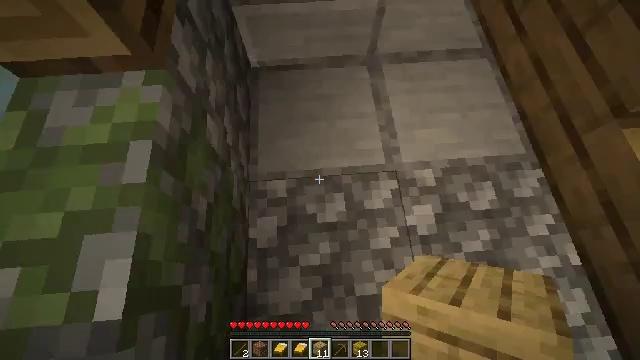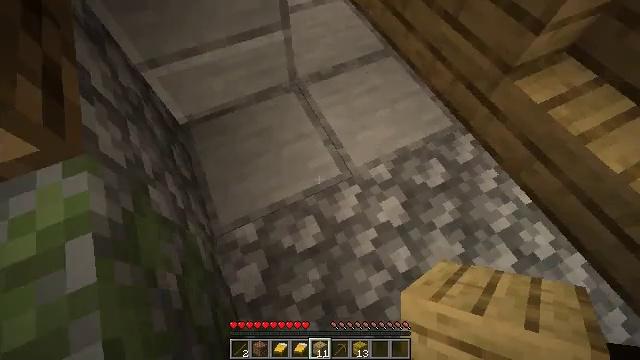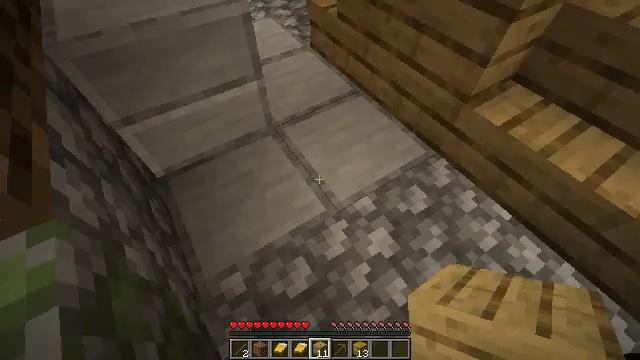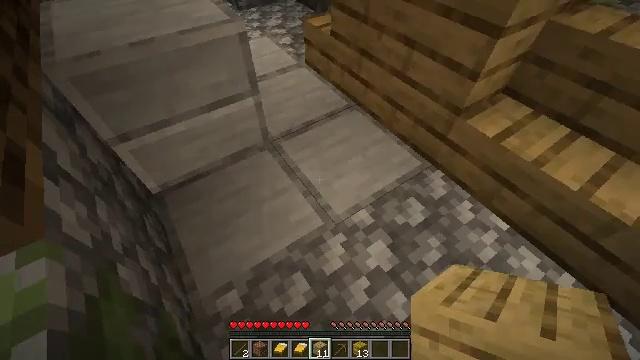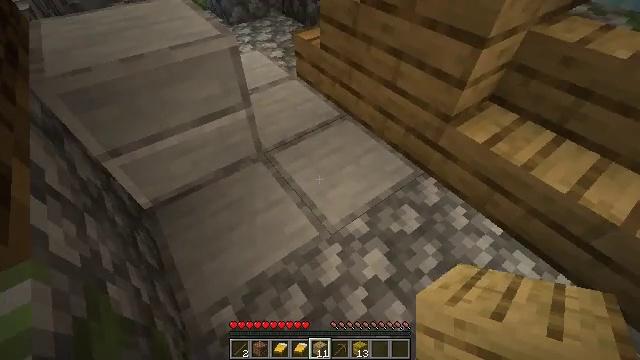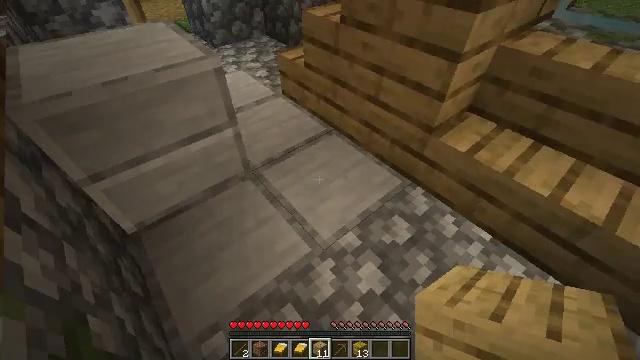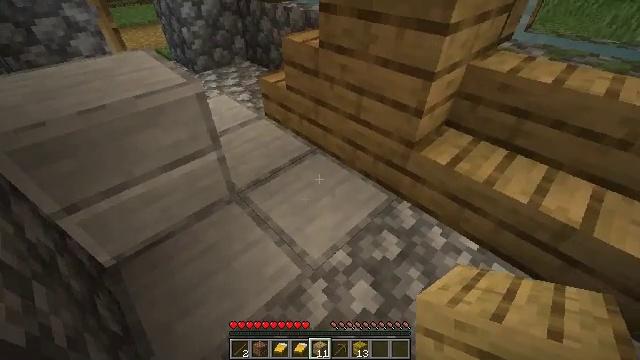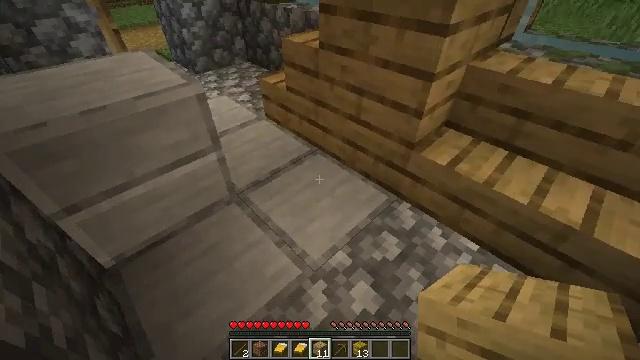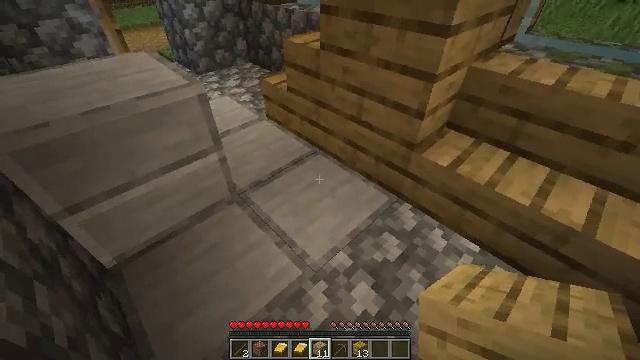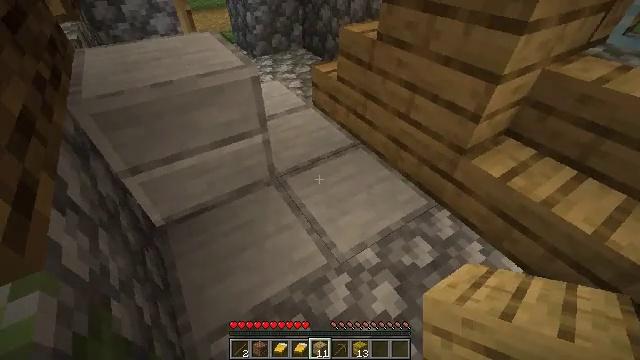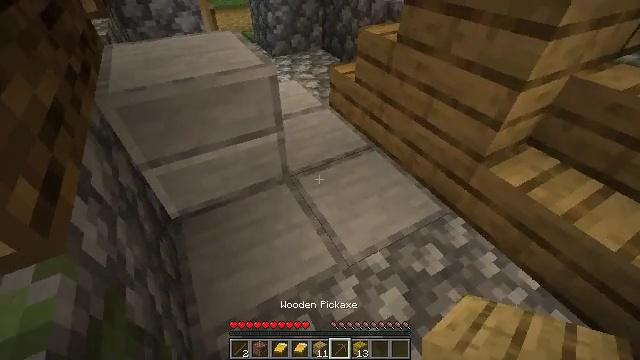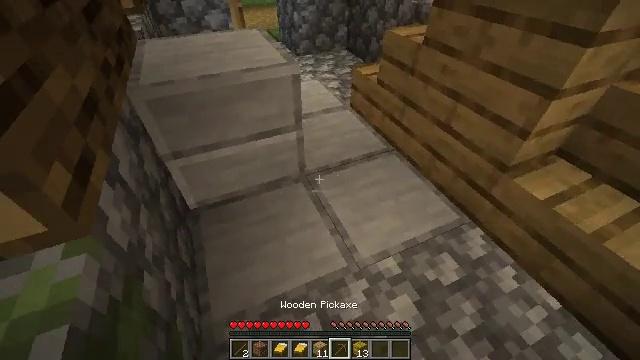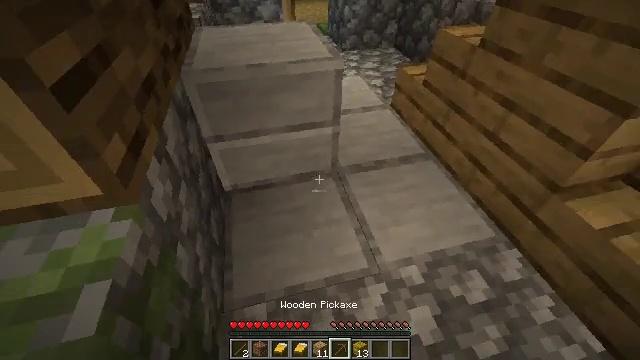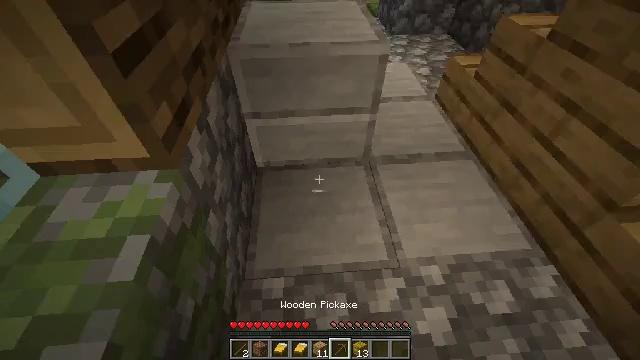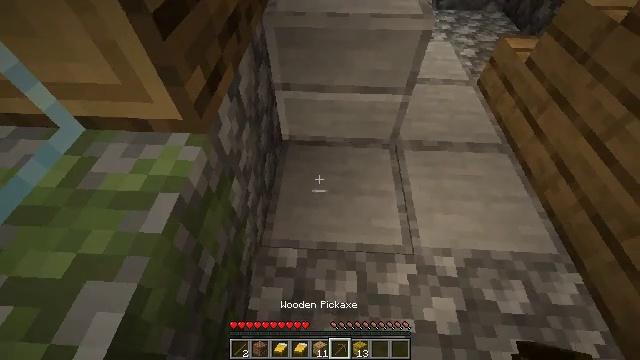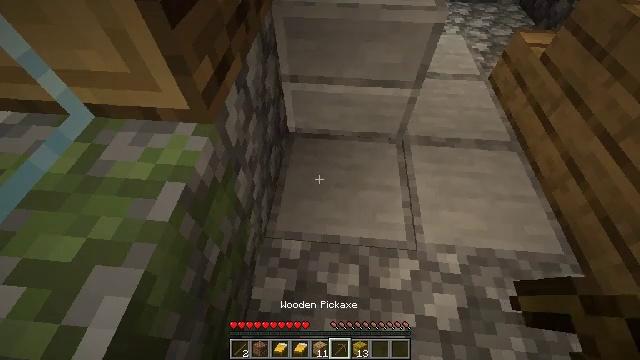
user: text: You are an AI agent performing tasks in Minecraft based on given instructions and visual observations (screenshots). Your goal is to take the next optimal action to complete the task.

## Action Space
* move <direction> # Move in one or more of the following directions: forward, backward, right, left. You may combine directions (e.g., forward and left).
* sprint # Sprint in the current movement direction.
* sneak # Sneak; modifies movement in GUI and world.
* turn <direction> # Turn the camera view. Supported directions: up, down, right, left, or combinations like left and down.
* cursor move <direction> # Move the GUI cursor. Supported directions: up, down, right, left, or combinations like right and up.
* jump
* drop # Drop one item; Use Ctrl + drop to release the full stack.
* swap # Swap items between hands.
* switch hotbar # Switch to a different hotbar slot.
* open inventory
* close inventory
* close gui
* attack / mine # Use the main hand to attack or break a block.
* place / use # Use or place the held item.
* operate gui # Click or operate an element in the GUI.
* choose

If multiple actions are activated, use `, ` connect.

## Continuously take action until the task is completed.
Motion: motion action
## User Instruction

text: Attack the smooth stone slab to gather it.
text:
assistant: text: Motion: turn right and up
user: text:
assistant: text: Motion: turn right and up
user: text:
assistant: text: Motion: turn right and up
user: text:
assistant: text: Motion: turn right and up
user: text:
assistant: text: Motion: turn right and up
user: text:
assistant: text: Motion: turn right and up
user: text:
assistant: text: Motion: no_op
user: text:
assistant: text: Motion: no_op
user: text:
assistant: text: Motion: turn left and down
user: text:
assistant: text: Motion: turn left
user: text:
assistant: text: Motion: turn left
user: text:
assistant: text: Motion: turn left
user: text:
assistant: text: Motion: turn left and down
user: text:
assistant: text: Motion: turn left and down
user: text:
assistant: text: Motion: turn left and down
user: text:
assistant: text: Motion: no_op
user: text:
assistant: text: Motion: attack / mine
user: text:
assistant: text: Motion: attack / mine
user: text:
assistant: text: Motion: attack / mine
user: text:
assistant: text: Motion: attack / mine
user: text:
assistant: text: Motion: attack / mine
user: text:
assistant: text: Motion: attack / mine
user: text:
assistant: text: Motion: attack / mine
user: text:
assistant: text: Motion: attack / mine
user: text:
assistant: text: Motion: attack / mine
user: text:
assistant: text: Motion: attack / mine
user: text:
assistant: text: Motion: attack / mine
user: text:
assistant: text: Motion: attack / mine
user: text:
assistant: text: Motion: attack / mine
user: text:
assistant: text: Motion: attack / mine